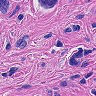
Metastatic tissue present: yes